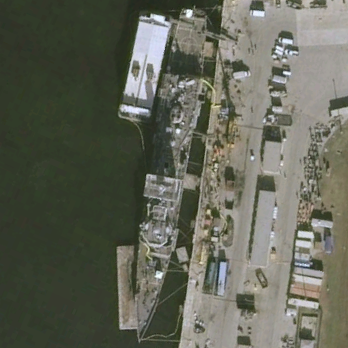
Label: cruiser